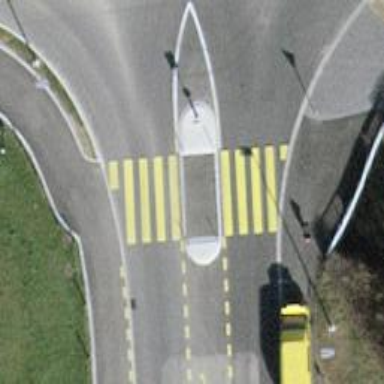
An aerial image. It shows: Crossing with island in the road.